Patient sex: M
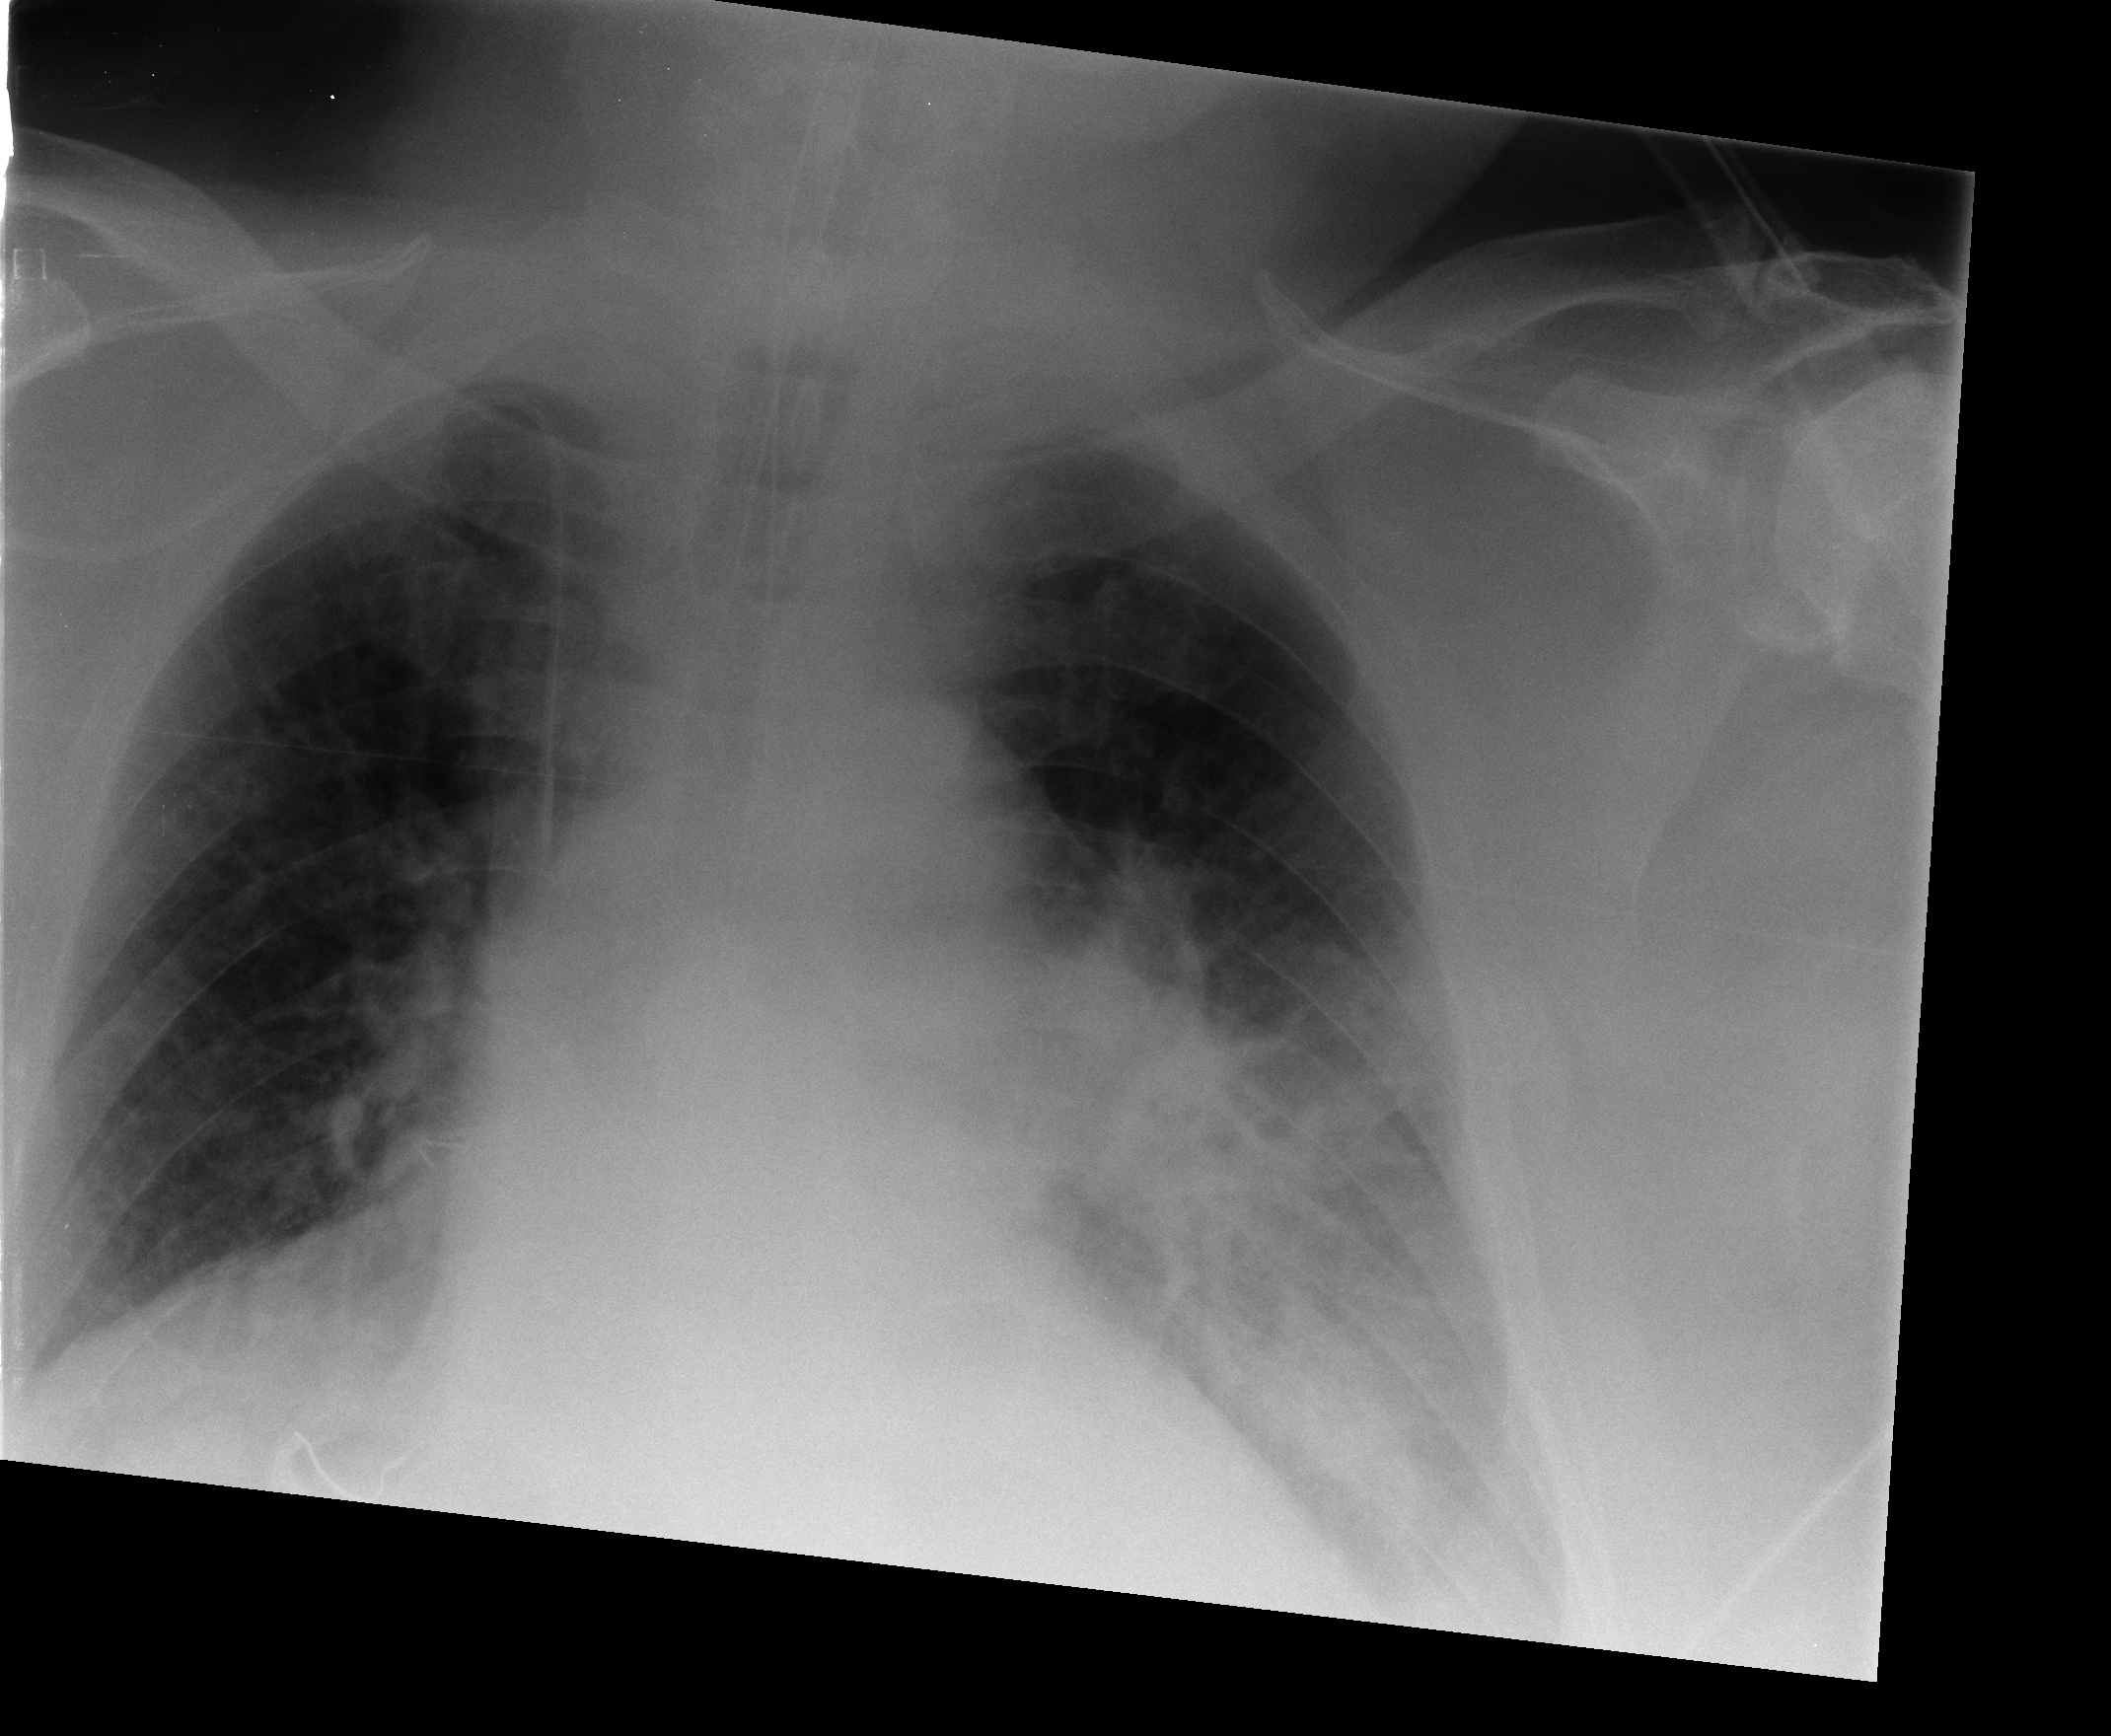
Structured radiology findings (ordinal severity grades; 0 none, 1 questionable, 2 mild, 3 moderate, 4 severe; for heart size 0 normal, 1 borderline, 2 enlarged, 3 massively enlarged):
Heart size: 0
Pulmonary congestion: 3
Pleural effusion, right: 0
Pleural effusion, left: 0
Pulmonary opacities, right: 0
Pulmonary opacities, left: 0
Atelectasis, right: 0
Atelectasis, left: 0